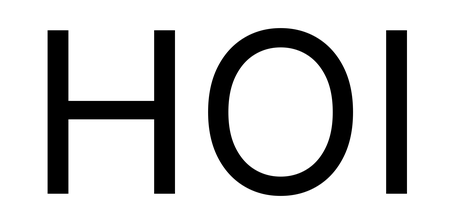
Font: Inter_Regular